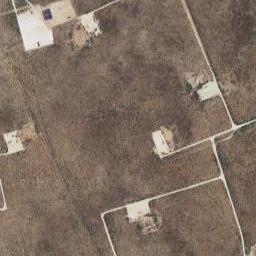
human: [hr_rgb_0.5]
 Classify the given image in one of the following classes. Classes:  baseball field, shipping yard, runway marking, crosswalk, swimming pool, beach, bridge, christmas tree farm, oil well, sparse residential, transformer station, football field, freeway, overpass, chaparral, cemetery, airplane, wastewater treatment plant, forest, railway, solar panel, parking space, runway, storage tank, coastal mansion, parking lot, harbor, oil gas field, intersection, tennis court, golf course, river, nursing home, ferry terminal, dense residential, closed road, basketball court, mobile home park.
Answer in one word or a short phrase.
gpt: oil gas field